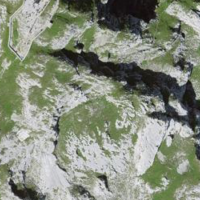
EUNIS habitat code: 31
Species observed at this site:
Corvus corone
Anthus trivialis
Plantago major
Turdus philomelos
Anthus spinoletta
Dendrocopos major
Turdus viscivorus
Sylvia atricapilla
Phylloscopus collybita
Carduelis citrinella
Erithacus rubecula
Phoenicurus ochruros
Nucifraga caryocatactes
Achillea millefolium
Corvus corax
Periparus ater
Carduus defloratus
Draba aizoides
Linaria cannabina
Pyrrhula pyrrhula
Passer domesticus
Regulus ignicapilla
Fringilla coelebs
Turdus torquatus
Carduelis carduelis
Turdus merula
Milvus milvus
Taraxacum officinale
Regulus regulus
Pyrrhocorax graculus
Motacilla alba